Interaction volume radius: 10 \u00c5
Interaction volume height: 35 \u00c5
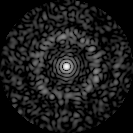
Disorder parameter: 0.8266